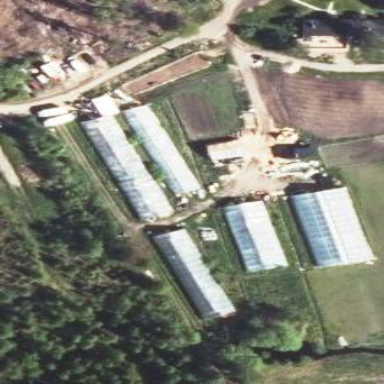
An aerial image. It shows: Farmyard area.